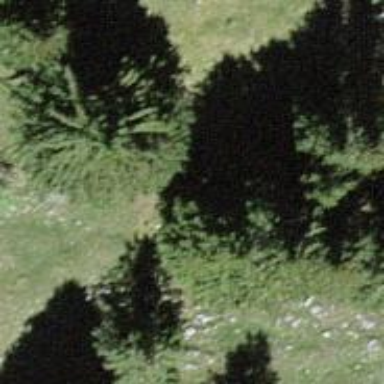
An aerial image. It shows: Needle-leaved tree in natural setting.